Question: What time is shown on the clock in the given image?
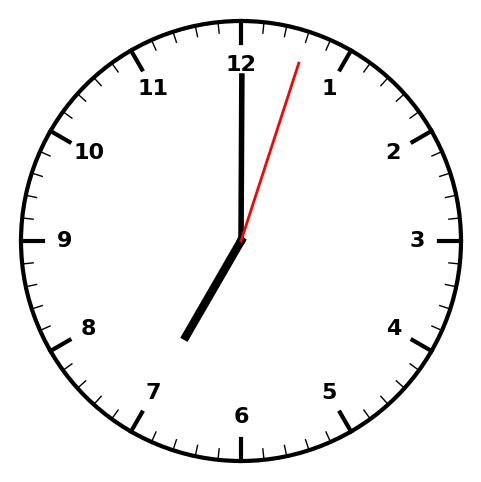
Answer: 07:00:03